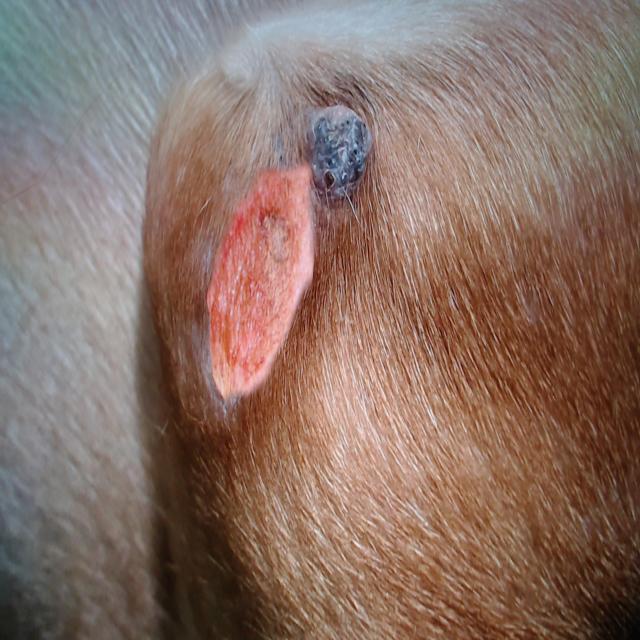
Canine ringworm (Dermatophytosis) — fungal infection caused by Microsporum or Trichophyton. Presents with circular alopecia, scaling, crusting, and broken hairs.